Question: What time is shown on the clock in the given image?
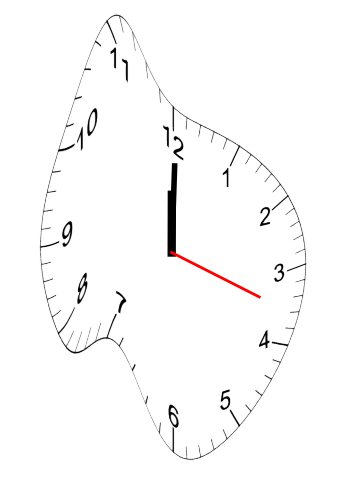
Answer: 12:00:18